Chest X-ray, PA view. Patient: 49 years old, sex F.
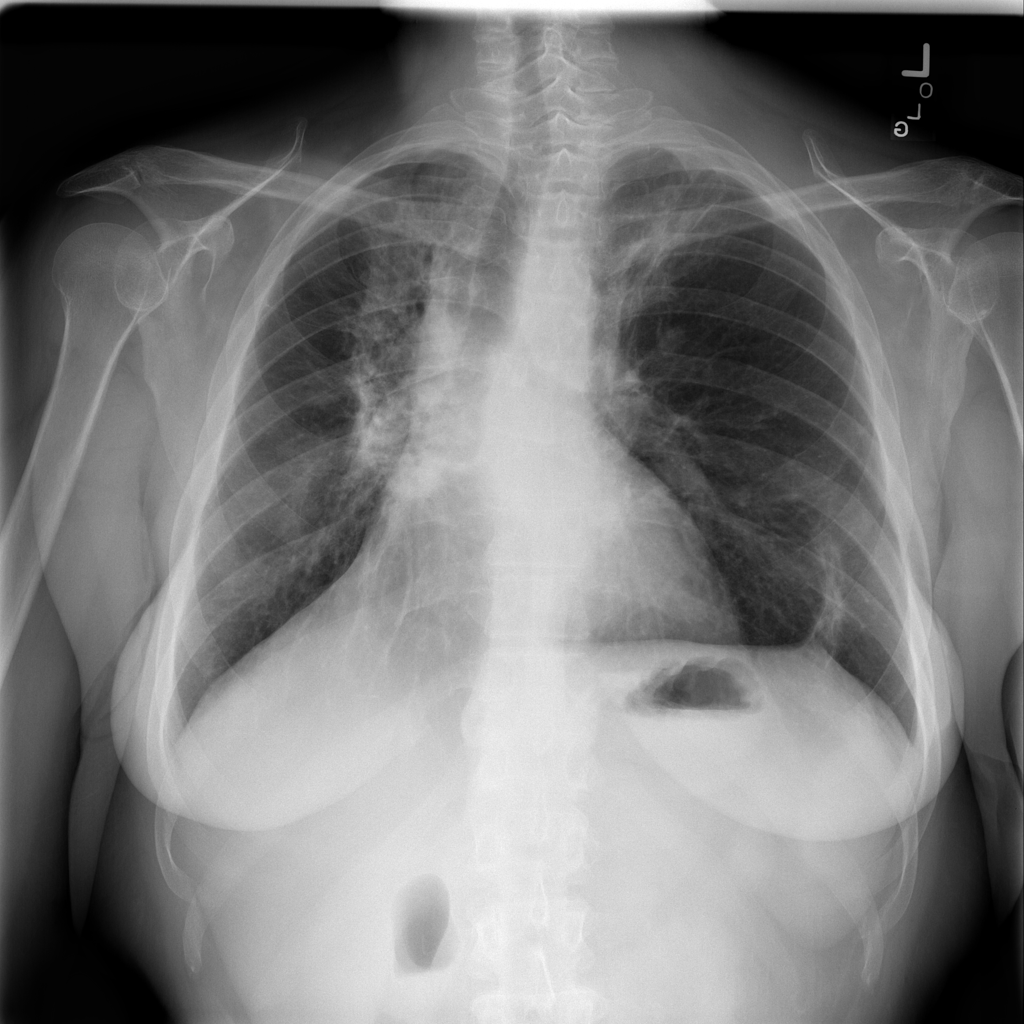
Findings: Atelectasis, Pneumonia